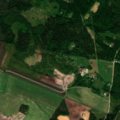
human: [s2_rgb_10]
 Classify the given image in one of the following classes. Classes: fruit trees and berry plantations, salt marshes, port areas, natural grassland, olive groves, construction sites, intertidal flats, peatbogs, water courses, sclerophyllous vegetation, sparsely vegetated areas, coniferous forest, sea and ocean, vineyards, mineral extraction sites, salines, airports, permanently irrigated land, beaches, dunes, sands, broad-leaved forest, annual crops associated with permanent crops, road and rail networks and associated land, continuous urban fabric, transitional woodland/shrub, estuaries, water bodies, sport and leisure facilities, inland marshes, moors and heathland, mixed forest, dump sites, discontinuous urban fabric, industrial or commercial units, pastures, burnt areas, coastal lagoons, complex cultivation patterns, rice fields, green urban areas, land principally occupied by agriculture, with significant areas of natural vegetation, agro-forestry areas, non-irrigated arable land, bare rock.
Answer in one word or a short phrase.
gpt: land principally occupied by agriculture, with significant areas of natural vegetation, coniferous forest, mixed forest, transitional woodland/shrub